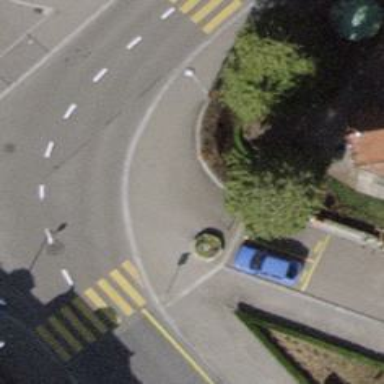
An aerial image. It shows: Bollard.